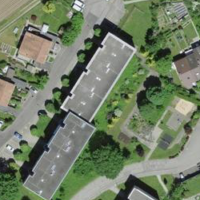
EUNIS habitat code: 55
Species observed at this site:
Hedera helix